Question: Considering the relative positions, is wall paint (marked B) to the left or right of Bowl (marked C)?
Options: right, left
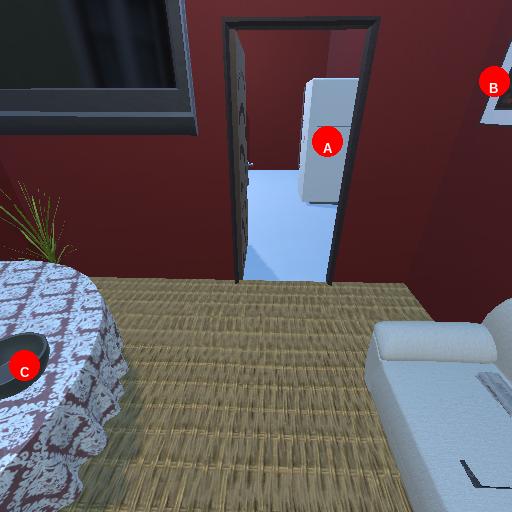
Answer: right